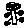
Label: tree